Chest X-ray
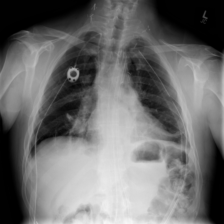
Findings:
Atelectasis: positive
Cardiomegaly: negative
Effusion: negative
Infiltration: negative
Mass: negative
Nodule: negative
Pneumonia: negative
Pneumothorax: negative
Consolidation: negative
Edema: negative
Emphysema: negative
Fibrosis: negative
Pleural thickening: negative
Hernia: negative